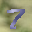
Label: 7